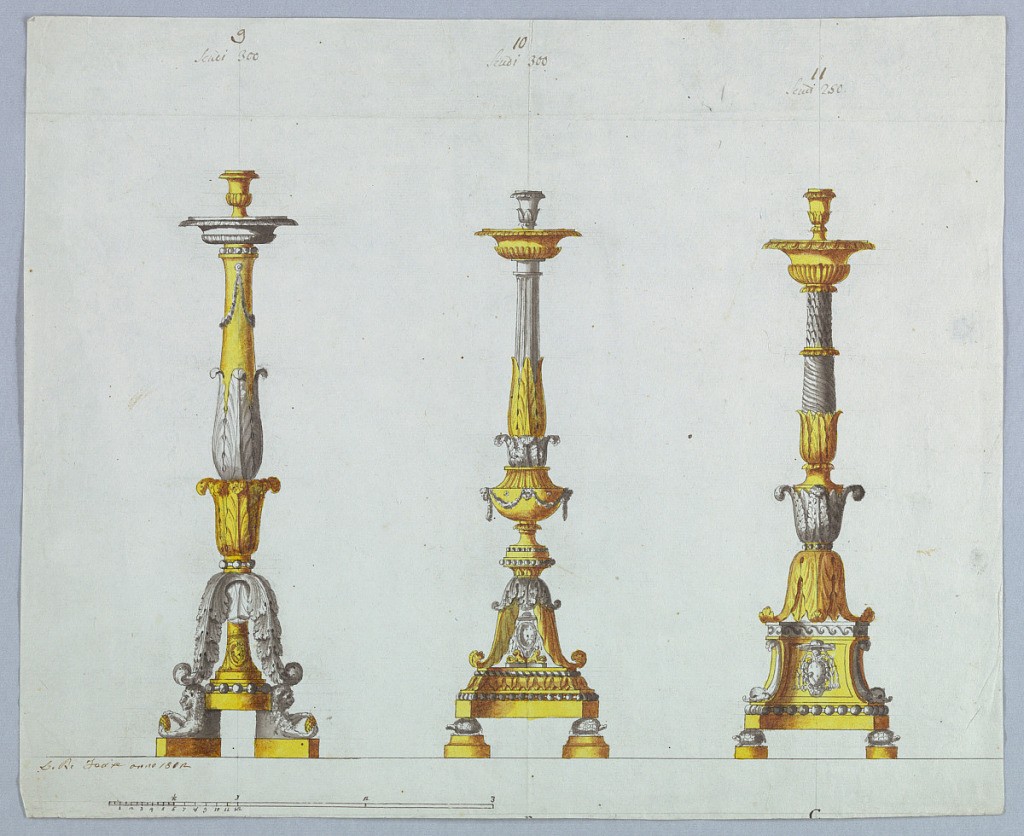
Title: Three Designs for Candlesticks
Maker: Luigi Righetti, Italian, 1780 - 1819
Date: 1802
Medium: Pen and ink, brush and sepia wash, watercolor, graphite on light blue paper
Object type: Drawing
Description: Horizontal rectangle. Three designs for candlesticks with the coat of arms of Cardinal Braschi. At left, the base supported by lions carrying pomegranates. At center and right, base supported by tortoises. The upper parts of candlesticks "B" and "C" from 1938-88-626 are preserved in these designs. Scale at lower left.